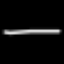
Label: line